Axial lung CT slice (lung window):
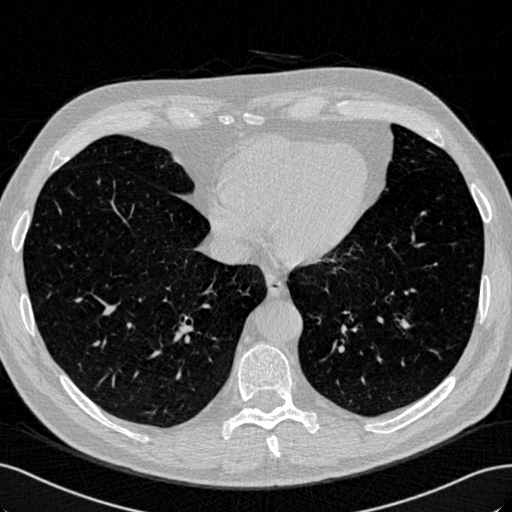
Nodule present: no